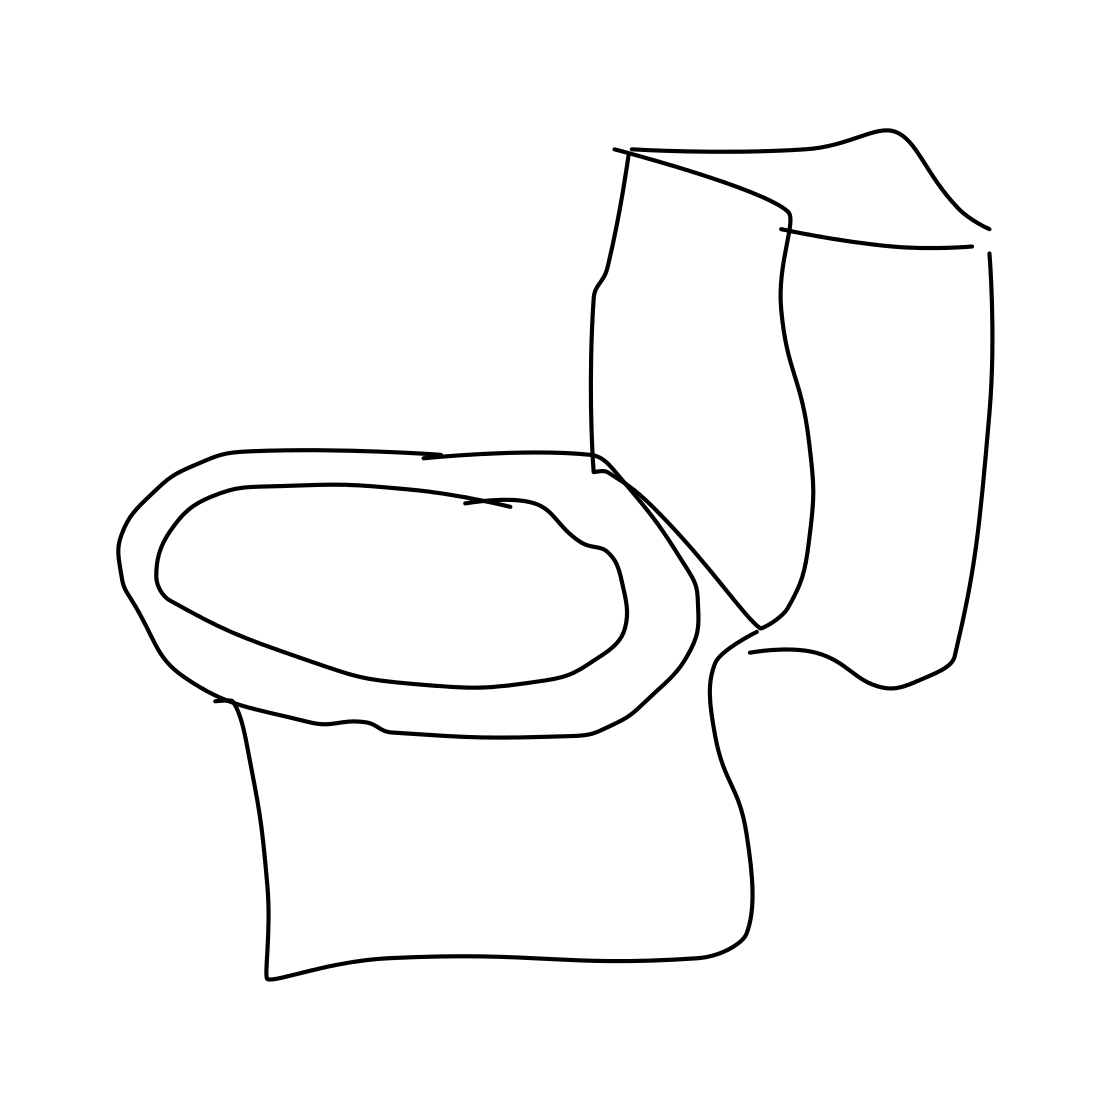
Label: toilet